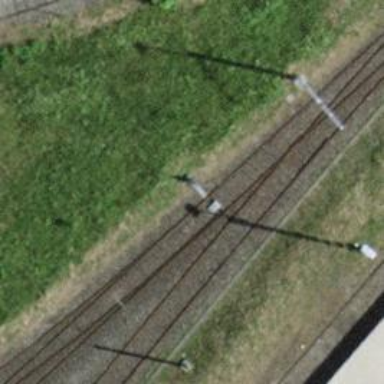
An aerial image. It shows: Railway switch.